Question: I'm having an issue with a TCPListener. I have created this code below and it works with a test application, but I can't get it to receive the connection from the production box. In the image below you can see .44 is continuously attempting to connect, but as seen in the Console window output, no connection is ever received beyond the Listening Started.
What am I overlooking?
'''
public class TCPServer
{
#region Privates
private ILog log;
private readonly string _connectionString = "";
private readonly List<AgentState> _lAgentState;
private readonly DateTime _lastUpdatedRecord = new DateTime();
private readonly TcpClient _tcpClient;
private readonly IPEndPoint _serverEndPoint;
private int _messageNumber = 2;
private TcpListener _tcpListener;
private Thread _listenThread;
#endregion
public IEXHermes()
{
var methodName = new System.Diagnostics.StackTrace().GetFrame(0).GetMethod().Name;
try
{
log = LogManager.GetLogger("Logger");
log.Info("Class Starting");
_connectionString = Properties.Settings.Default.HN_ConnectionString;
_lAgentState = getInitialState();
_lastUpdatedRecord = _lAgentState.Max(w => w.actionLocalTime);
Int32 iexPort = Int32.Parse(Properties.Settings.Default.IEX_Port);
_tcpListener = new TcpListener(IPAddress.Any, iexPort);
log.Debug("Server Open on Server: " + IPAddress.Any);
log.Debug("Server Open on Port: " + iexPort);
_listenThread = new Thread(listenForClients);
_listenThread.Start();
}
catch (Exception ex)
{
log.FatalFormat("{0} - {1}
{2}", methodName, ex.Message, ex.StackTrace);
}
}
private void listenForClients()
{
var methodName = new System.Diagnostics.StackTrace().GetFrame(0).GetMethod().Name;
log.Debug(methodName + " Starting");
try
{
log.Debug(methodName + " - Listening Started");
_tcpListener.Start();
while (true)
{
try
{
var client = _tcpListener.AcceptSocket();
var clientThread = new Thread(handleClientComm);
clientThread.Start(client);
}
catch (Exception ex)
{
log.FatalFormat("{0} - {1}
{2}", methodName, ex.Message, ex.StackTrace);
}
}
} catch (Exception ex)
{
log.FatalFormat("{0} - {1}
{2}", methodName, ex.Message, ex.StackTrace);
}
log.Debug(methodName + ": Listener Closer");
}
private void handleClientComm(object client)
{
var methodName = new System.Diagnostics.StackTrace().GetFrame(0).GetMethod().Name;
var tcpClient = (TcpClient)client;
log.Debug(methodName + ": New Connection Established");
try
{
var clientStream = tcpClient.GetStream();
var message = new byte[4096];
while (true)
{
var bytesRead = 0;
try
{
bytesRead = clientStream.Read(message, 0, 4096);
}
catch
{
break;
}
if (bytesRead == 0)
{
break;
}
var encoder = new ASCIIEncoding();
var a = encoder.GetString(message, 0, bytesRead);
Console.WriteLine("Recieved: " + a.ToUpper());
if (a.ToUpper().Contains("INIT"))
{
a = sessionInitialize();
}
tcpClient.Client.Send(Encoding.UTF8.GetBytes(a));
Console.WriteLine("Sent: " + a);
}
}
catch (Exception ex)
{
log.FatalFormat("{0} - {1}
{2}", methodName, ex.Message, ex.StackTrace);
}
finally
{
tcpClient.Close();
}
}
}
'''

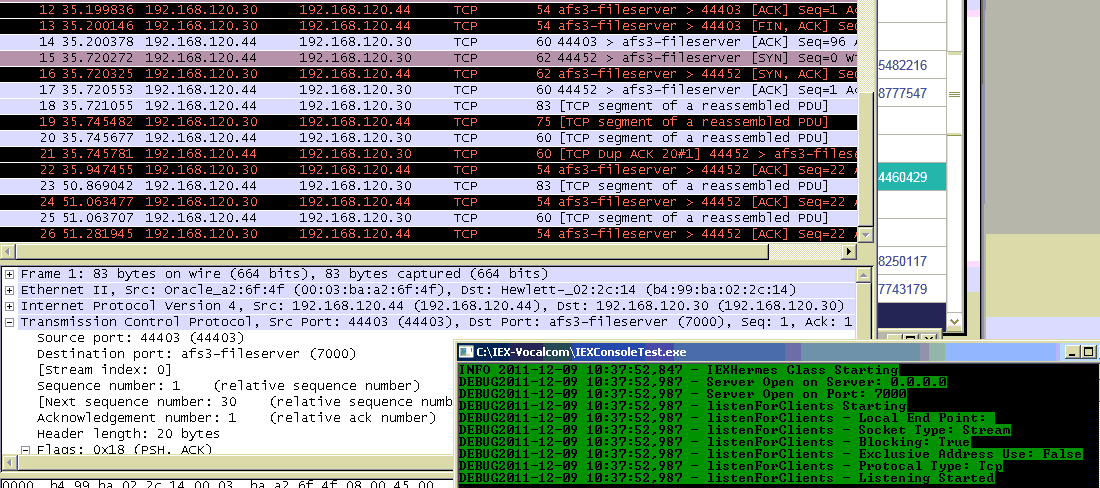
Answer: maybe try to replace IPAddress.Any by the real IP at least for testing purpose, just to be sure...